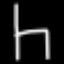
Label: chair